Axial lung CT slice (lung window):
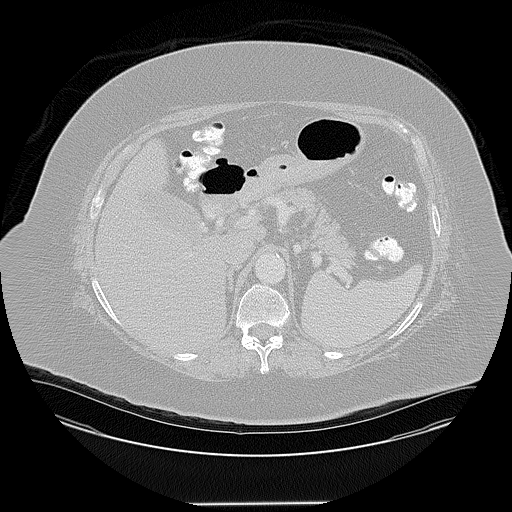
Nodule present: no